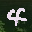
Label: 4